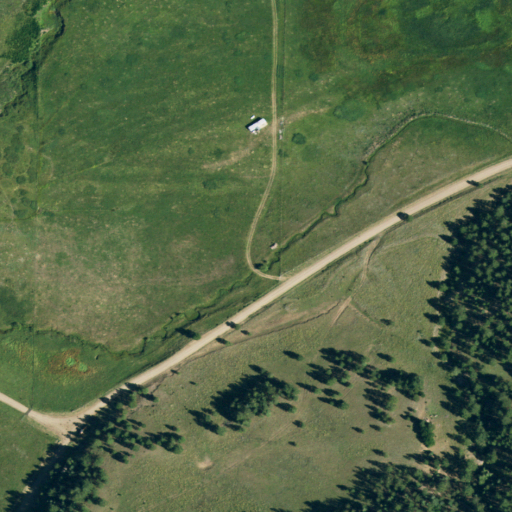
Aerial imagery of valley in Colorado named Bonito Canyon containing shrub, woody wetlands, herbaceous wetlands, evergreen forest, grassland, and open development